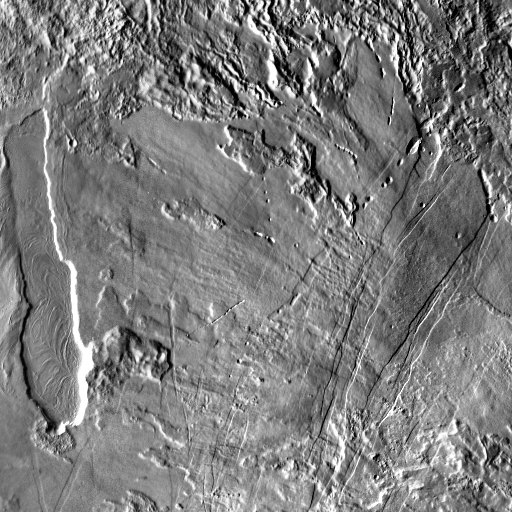
Crater classes present: Background, Other